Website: bh-photo
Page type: billing-address
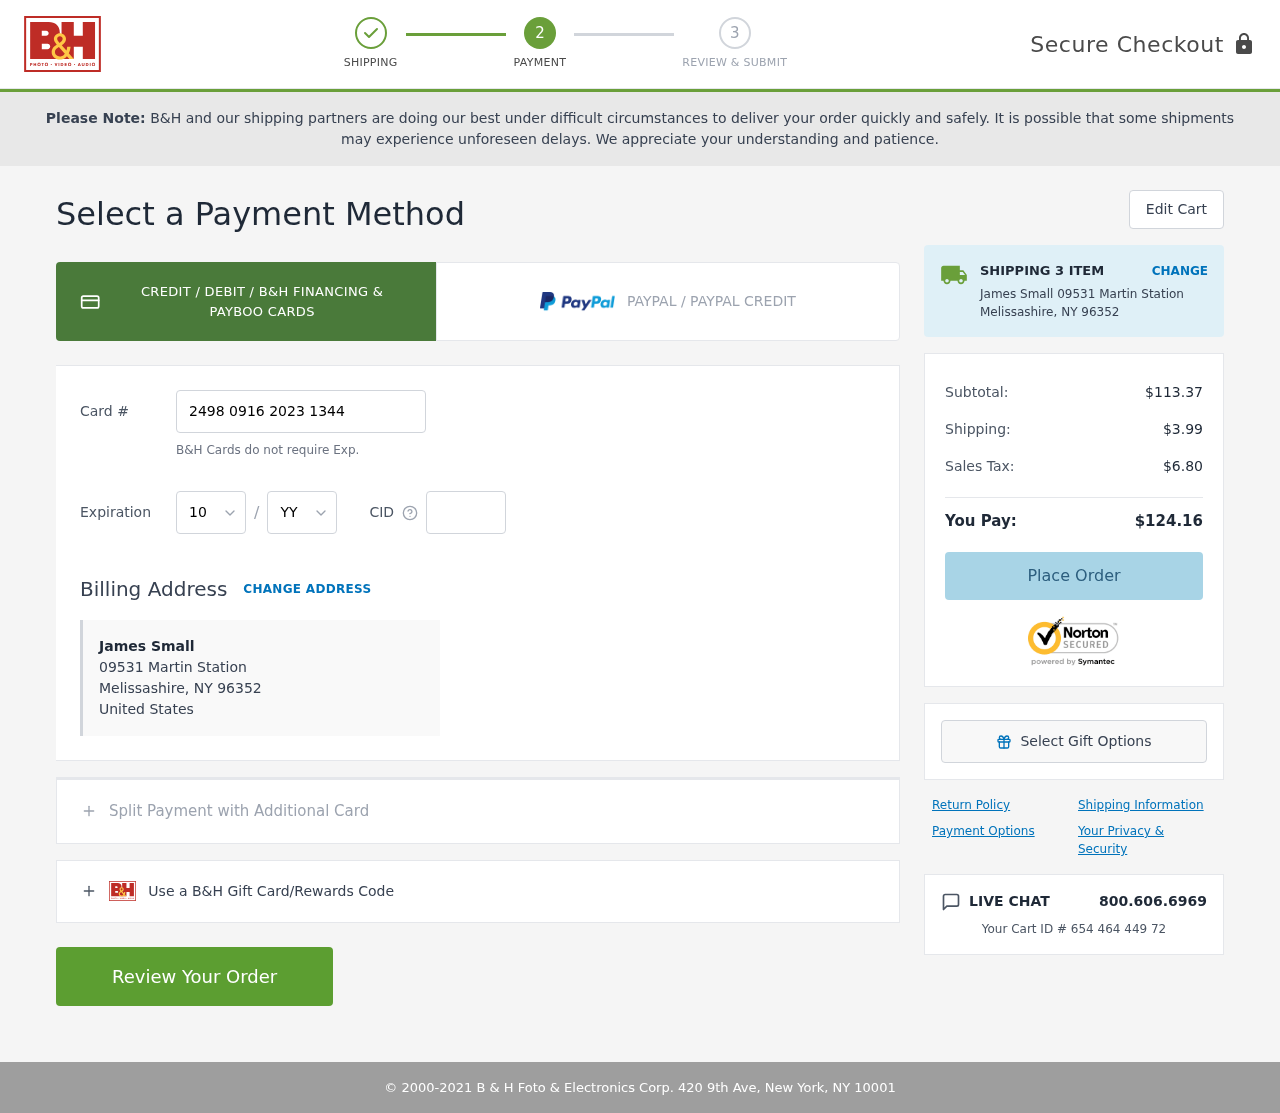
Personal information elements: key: PII_CARD_CVV
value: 024
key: PII_CARD_EXPIRY_MONTH
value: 10
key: PII_CARD_EXPIRY_YEAR
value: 27
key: PII_CARD_NUMBER
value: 2498 0916 2023 1344
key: PII_CITY
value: Melissashire
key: PII_COUNTRY
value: United States
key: PII_FULLNAME
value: James Small
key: PII_POSTCODE
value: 96352
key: PII_STATE_ABBR
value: NY
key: PII_STREET
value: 09531 Martin Station
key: PII_FULLNAME2
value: James Small
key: PII_CITY_STATE
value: Melissashire, NY
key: PII_POSTCODE_FULL
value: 96352
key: PII_POSTCODE_NUMERIC
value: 96352
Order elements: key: ORDER_NUM_ITEMS
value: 3
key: ORDER_SUBTOTAL
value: $113.37
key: ORDER_SHIPPING_COST
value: $3.99
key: ORDER_TAX
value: $6.80
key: ORDER_TOTAL
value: $124.16
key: ORDER_ID
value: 654 464 449 72